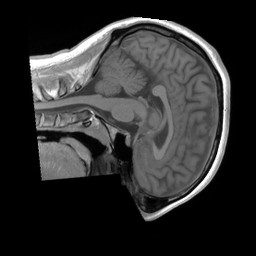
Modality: T1w
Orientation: sagittal
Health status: ill
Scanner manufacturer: siemens
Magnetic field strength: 3 T
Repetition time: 0.32 s
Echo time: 0.00246 s